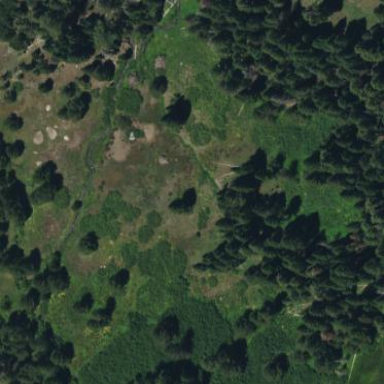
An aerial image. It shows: Wet meadow with wood vegetation.